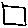
Label: square